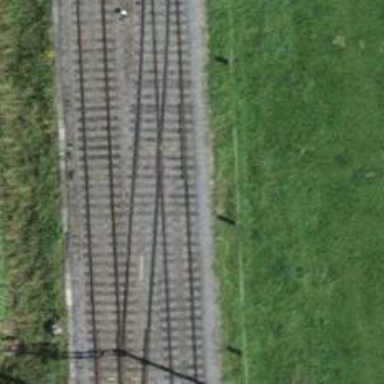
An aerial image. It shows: Yard with single rail track. The railway track is electrified with contact line for service purposes.